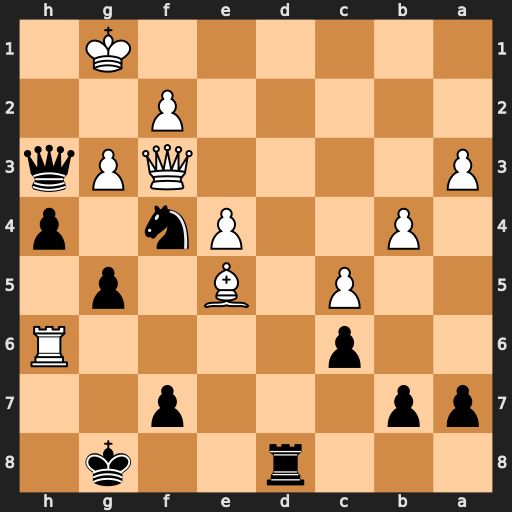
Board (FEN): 3r2k1/pp3p2/2p4R/2P1B1p1/1P2Pn1p/P4QPq/5P2/6K1
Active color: b
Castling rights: -
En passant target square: -
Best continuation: Rd1+ Qxd1 Qg2#